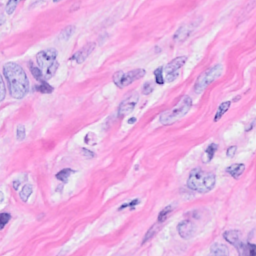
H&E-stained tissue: Breast